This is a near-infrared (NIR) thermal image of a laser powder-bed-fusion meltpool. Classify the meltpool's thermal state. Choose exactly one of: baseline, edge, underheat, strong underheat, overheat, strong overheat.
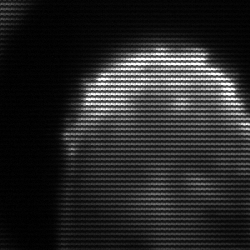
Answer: edge